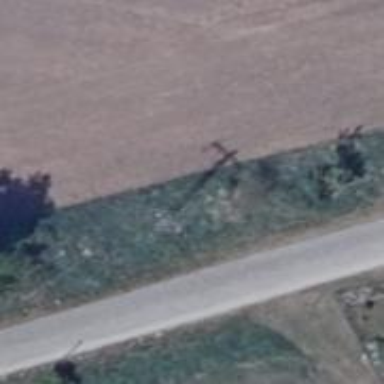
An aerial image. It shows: Power pole.